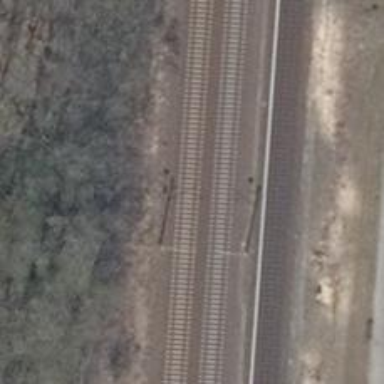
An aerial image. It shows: Railway signal.